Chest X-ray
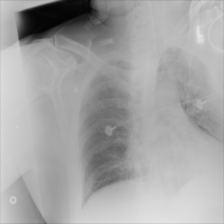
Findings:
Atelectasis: negative
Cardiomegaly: negative
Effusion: negative
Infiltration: negative
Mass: negative
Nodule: negative
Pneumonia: negative
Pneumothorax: negative
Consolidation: negative
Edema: negative
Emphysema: negative
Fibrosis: negative
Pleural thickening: negative
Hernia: negative